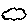
Label: cloud